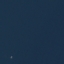
Land use / land cover: SeaLake